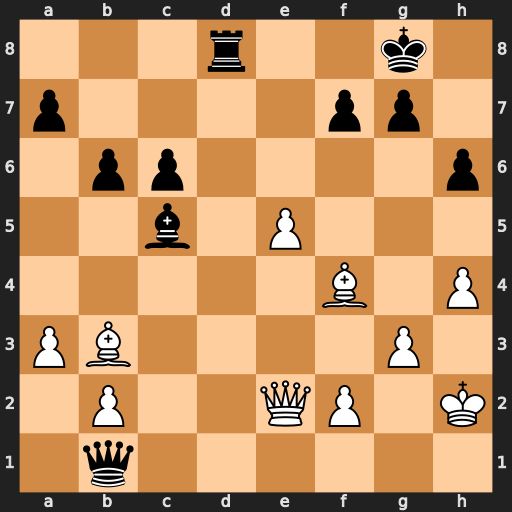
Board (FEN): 3r2k1/p4pp1/1pp4p/2b1P3/5B1P/PB4P1/1P2QP1K/1q6
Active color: w
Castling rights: -
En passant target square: -
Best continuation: Bc2 Qa2 b4 Qxa3 bxc5